Question: I have implemented method to get contacts.
For iOS 6, I used below code to get permission from the user:
'''
CFErrorRef myError = NULL;
ABAddressBookRef myAddressBook = ABAddressBookCreateWithOptions(NULL, &myError);
ABAddressBookRequestAccessWithCompletion(myAddressBook,^(bool granted, CFErrorRef error)
{
if(granted)
{
[self GetContactInformation];
}
else
{
UIAlertView *alert = [[UIAlertView alloc]initWithTitle:@"Contacts" message:@"You didn't permit us to access your contact details." delegate:nil cancelButtonTitle:@"OK" otherButtonTitles: nil];
[alert show];
[alert release];
}
});
CFRelease(myAddressBook);
'''
Above code working fine in iOS 6 but below iOS 6 I am getting below error:

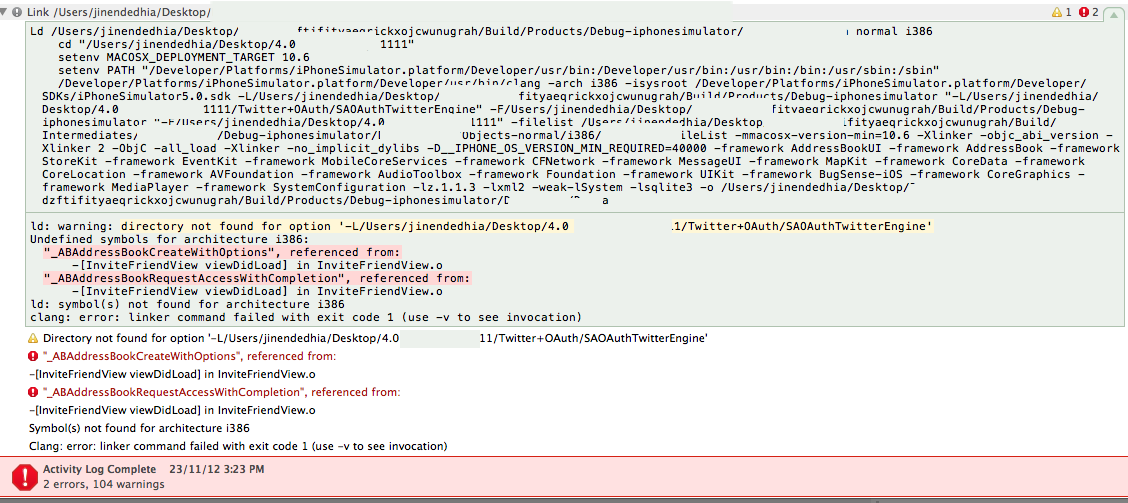
Answer: You can use MACROS to filter this:
'''
#if __IPHONE_OS_VERSION_MAX_ALLOWED >= 60000
CFErrorRef myError = NULL;
ABAddressBookRef myAddressBook = ABAddressBookCreateWithOptions(NULL, &myError);
ABAddressBookRequestAccessWithCompletion(myAddressBook,^(bool granted, CFErrorRef error)
{
if(granted)
{
[self GetContactInformation];
}
else
{
UIAlertView *alert = [[UIAlertView alloc]initWithTitle:@"Contacts" message:@"You didn't permit us to access your contact details." delegate:nil cancelButtonTitle:@"OK" otherButtonTitles: nil];
[alert show];
[alert release];
}
});
CFRelease(myAddressBook);
#else
[self GetContactInformation];
#endif
'''
Let us know if it works.